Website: crate-barrel
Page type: receipt
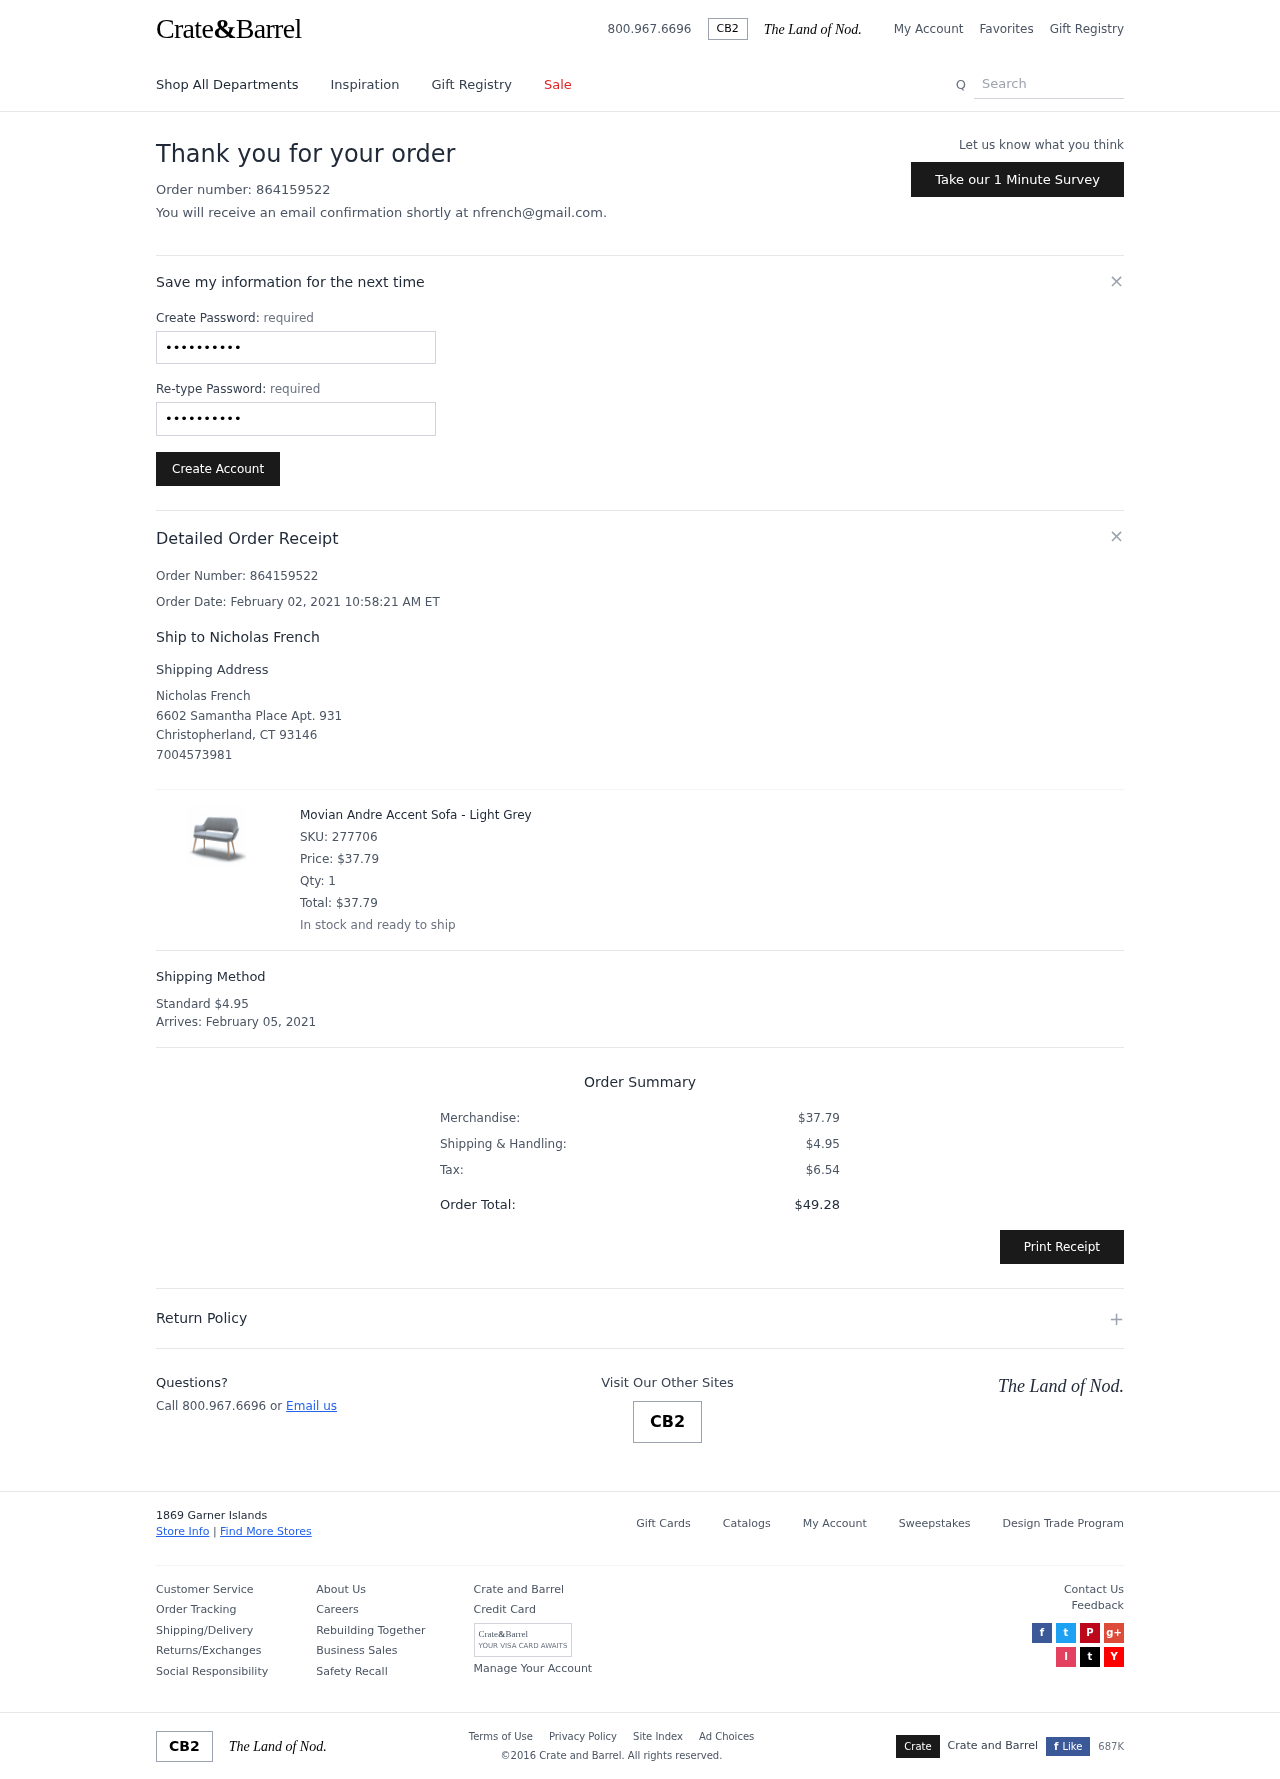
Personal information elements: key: PII_CITY
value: Christopherland
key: PII_EMAIL
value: nfrench@gmail.com
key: PII_FULLNAME
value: Nicholas French
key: PII_FULLNAME
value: Ship to Nicholas French
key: PII_PHONE
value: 7004573981
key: PII_POSTCODE
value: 93146
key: PII_STATE_ABBR
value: CT
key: PII_STREET
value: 6602 Samantha Place Apt. 931
Product elements: key: PRODUCT1_NAME
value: Movian Andre Accent Sofa - Light Grey
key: PRODUCT1_PRICE
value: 37.79
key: PRODUCT1_QUANTITY
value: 1
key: PRODUCT1_SKU
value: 277706
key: PRODUCT1_TOTAL
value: $37.79
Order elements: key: ORDER_ID
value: Order Number: 864159522
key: ORDER_ID
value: Order number: 864159522
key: ORDER_DATE
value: Order Date: February 02, 2021 10:58:21 AM ET
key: ORDER_SHIPPING_COST
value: $4.95
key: ORDER_DELIVERY_DATE
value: February 05, 2021
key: ORDER_SUBTOTAL
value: $37.79
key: ORDER_TAX
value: $6.54
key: ORDER_TOTAL
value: $49.28
Search elements: key: HEADER_SEARCH
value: Search